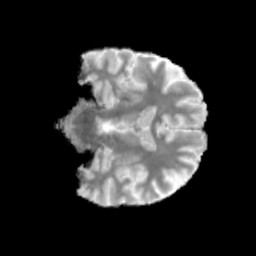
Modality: MD
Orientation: coronal
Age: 68
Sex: male
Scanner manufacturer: siemens
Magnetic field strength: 3 T
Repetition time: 3.23 s
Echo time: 0.0892 s